Interaction volume radius: 10 \u00c5
Interaction volume height: 25 \u00c5
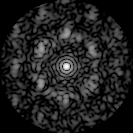
Disorder parameter: 0.6816